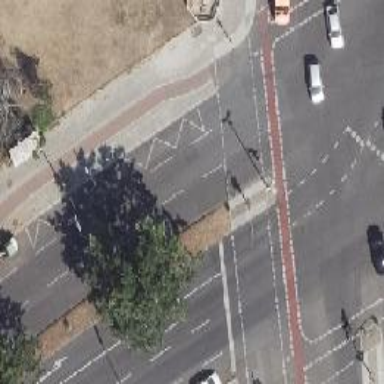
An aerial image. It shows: Crossing with traffic signals.